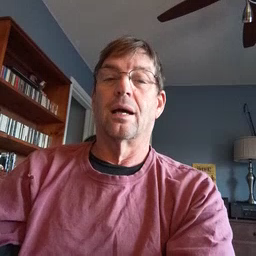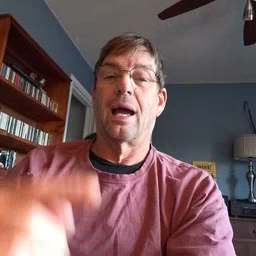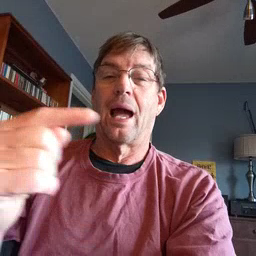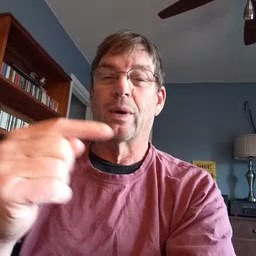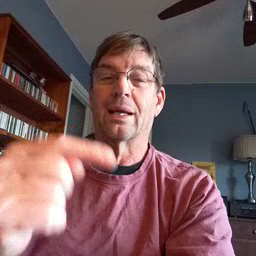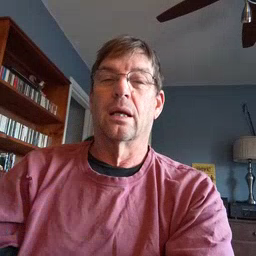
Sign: owie